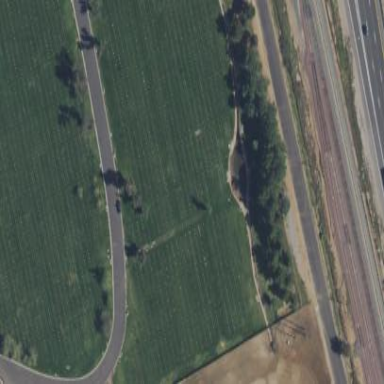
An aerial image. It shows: Grave yard.